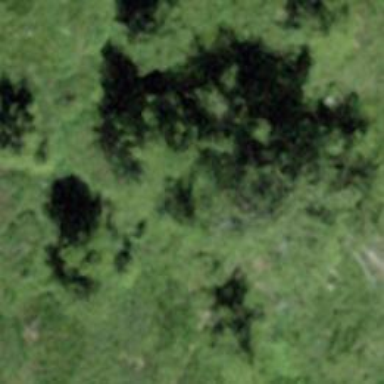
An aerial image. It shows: Forest with needle-leaved trees.